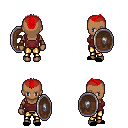
a pixel art fantasy rpg character, female body template, human, dark skin, maroon pirate shirt, gold greaves, red short mohawk hairstyle, cloth bracers, black slippers, shield, four views (front, back, left, right), 2x2 character sprite sheet, small pixel art, hard edges, no anti-aliasing